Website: bh-photo
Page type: customer-info-address
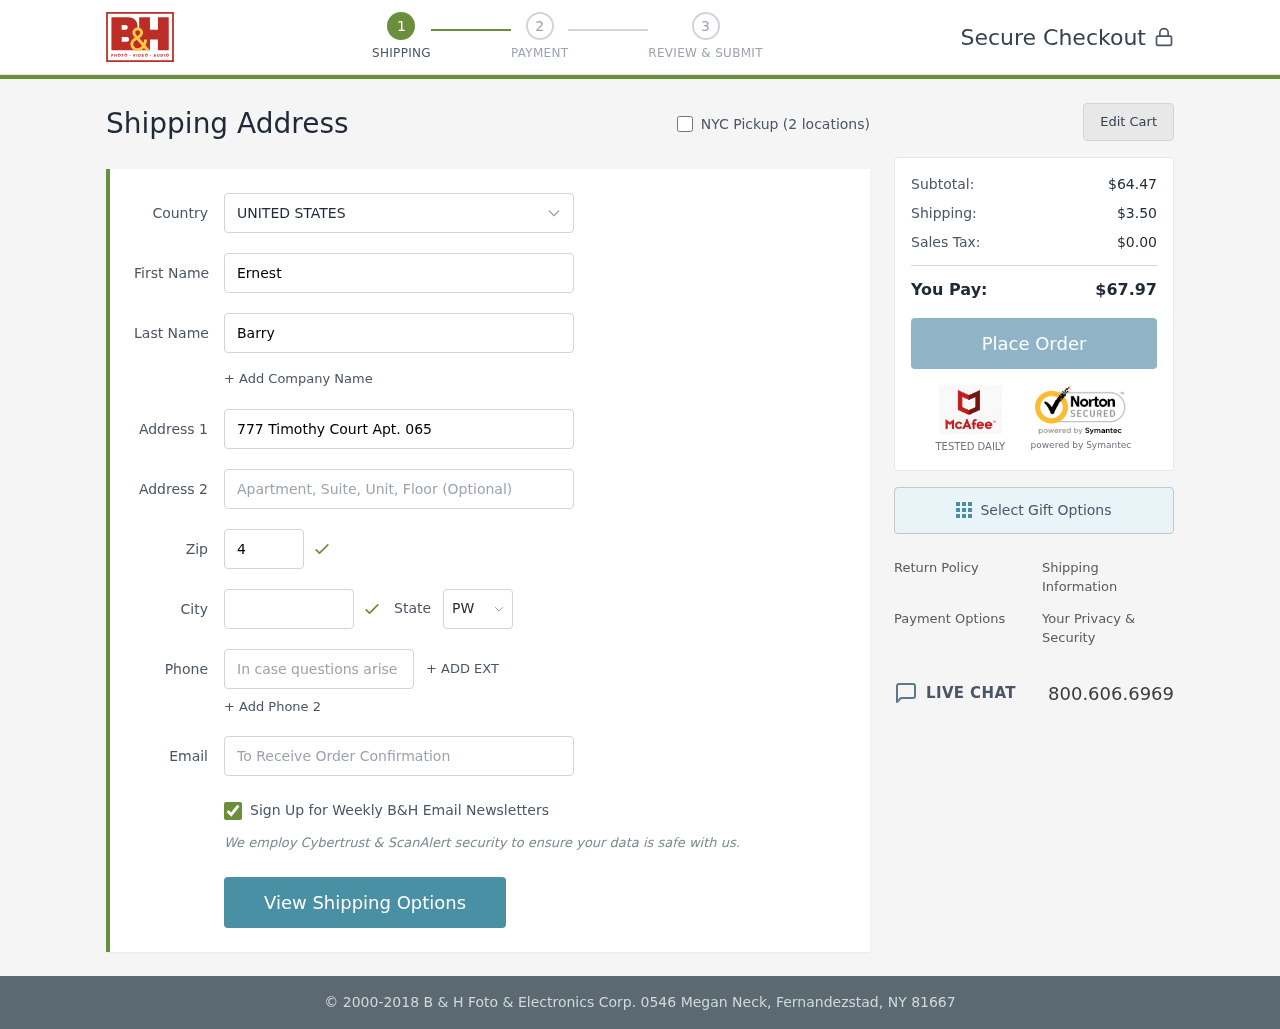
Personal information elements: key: PII_CITY
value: South Johnshire
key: PII_COUNTRY
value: United States
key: PII_EMAIL
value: ernest.barry@hotmail.com
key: PII_FIRSTNAME
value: Ernest
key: PII_LASTNAME
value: Barry
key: PII_PHONE
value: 5897578387
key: PII_POSTCODE
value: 49438
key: PII_STATE_ABBR
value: PW
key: PII_STREET
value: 777 Timothy Court Apt. 065
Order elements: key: ORDER_SUBTOTAL
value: $64.47
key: ORDER_SHIPPING_COST
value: $3.50
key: ORDER_TAX
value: $0.00
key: ORDER_TOTAL
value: $67.97